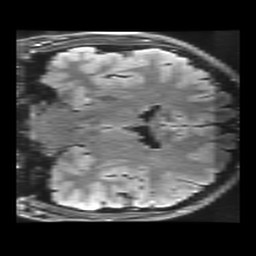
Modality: FLAIR
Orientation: coronal
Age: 25
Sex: male
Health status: healthy
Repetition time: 12 s
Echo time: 0.09782 s